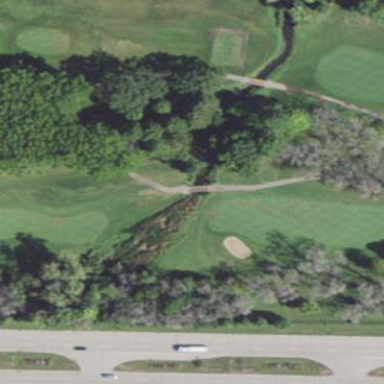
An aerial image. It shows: Water hazard in golf course. The hazard is natural water feature.